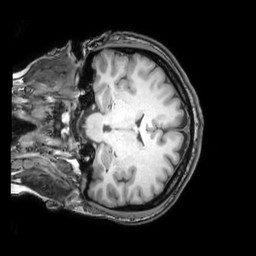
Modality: T1w
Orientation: coronal
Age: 33
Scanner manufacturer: philips
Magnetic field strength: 3 T
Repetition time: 0.007 s
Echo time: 0.003501 s